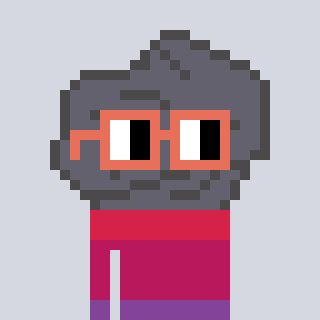
a pixel art character with square orange glasses, a rock-shaped head and a computerblue-colored body on a cool background